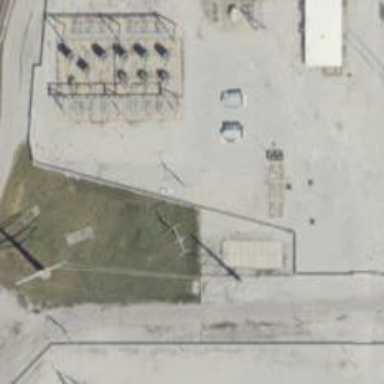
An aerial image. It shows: Power tower.